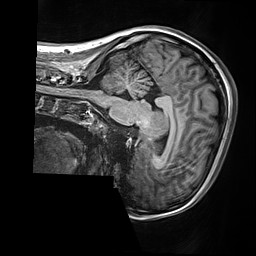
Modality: T1w
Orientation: sagittal
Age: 25
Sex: female
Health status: healthy
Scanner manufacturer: siemens
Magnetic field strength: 3 T
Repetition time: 2.5 s
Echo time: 0.00299 s